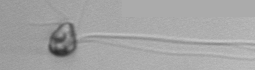
Label: flagellate_morphotype1